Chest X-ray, AP view. Patient: 46 years old, sex M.
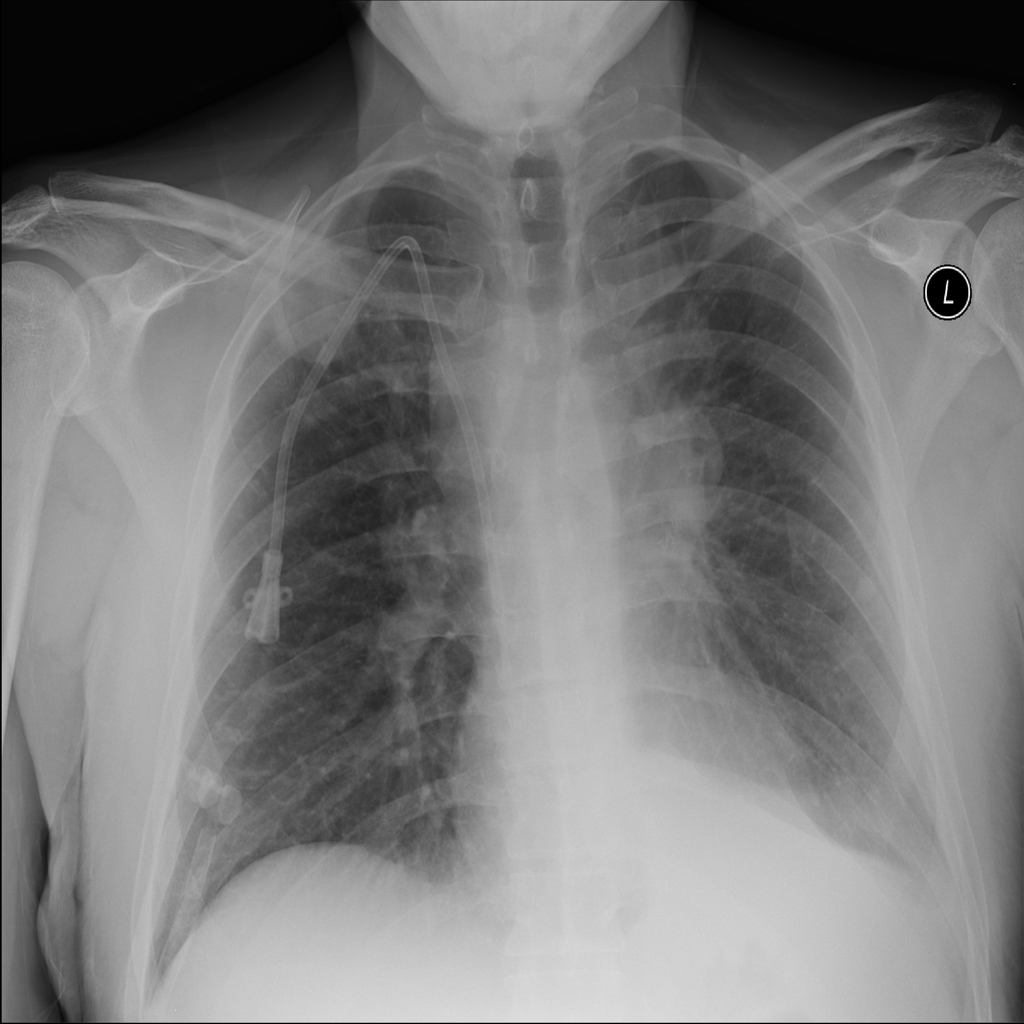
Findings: Atelectasis, Mass